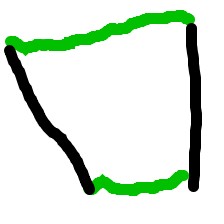
Shape: trapezoid